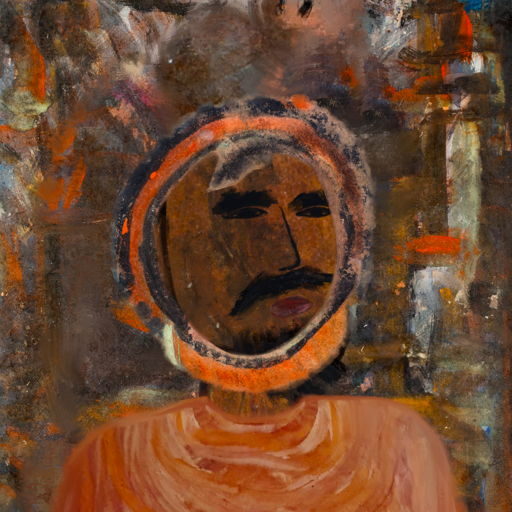
Background: GypsyQueen, Head And Neck Side: Mosgoul, Face Side: Mosgoul, Bust: Pious_Lady, Hair Side: Childish, Head Accessory: Blank, Second Necklace: Blank, Necklace: Blank, Baby: Blank